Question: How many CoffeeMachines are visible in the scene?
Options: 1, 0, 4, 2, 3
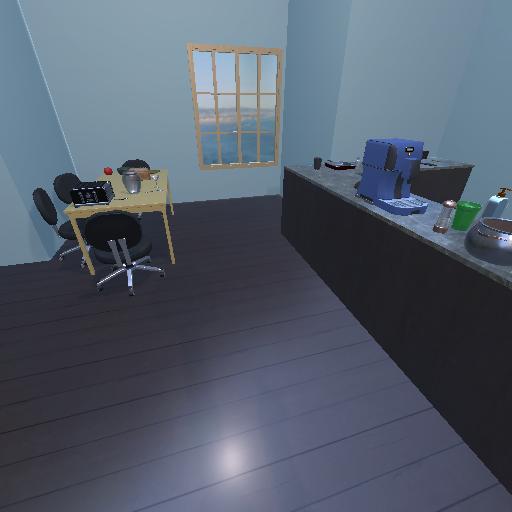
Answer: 1